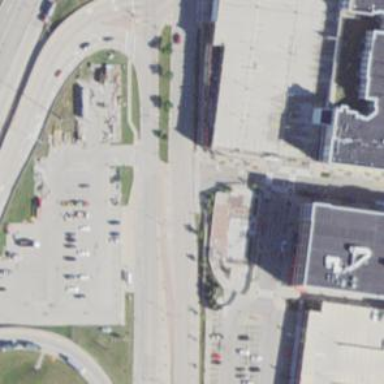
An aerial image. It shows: Secondary road with separate sidewalk.